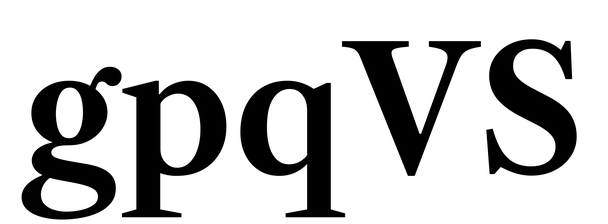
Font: LibreCaslonText_SemiBold